Aerial crown-view tile of a tropical tree (Barro Colorado Island, Panama), acquired 20241014:
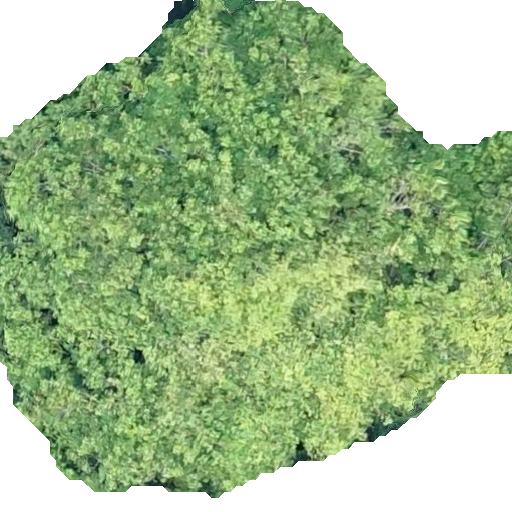
Species: Hura crepitans
GBIF accepted scientific name: Hura crepitans
Crown area: 319.617 m²